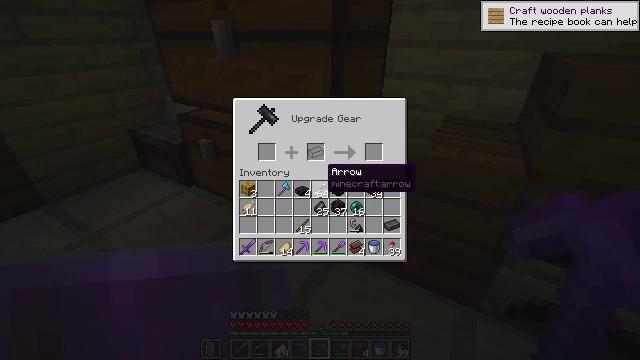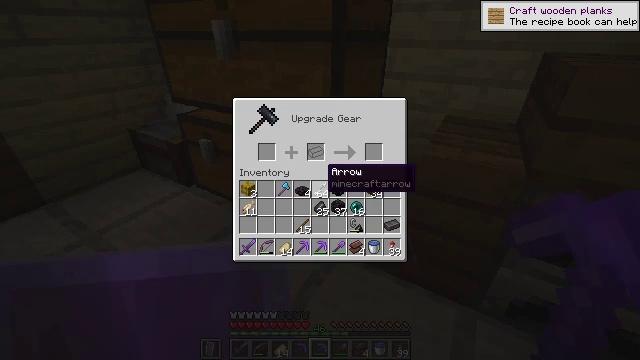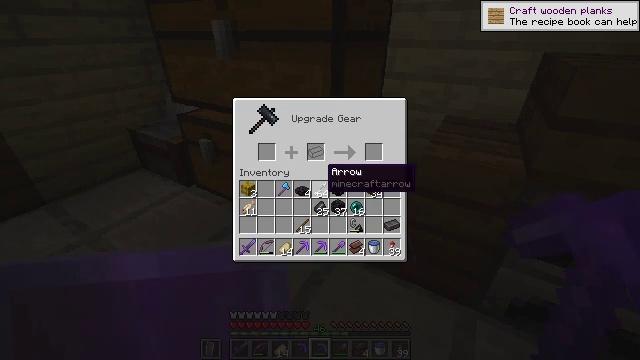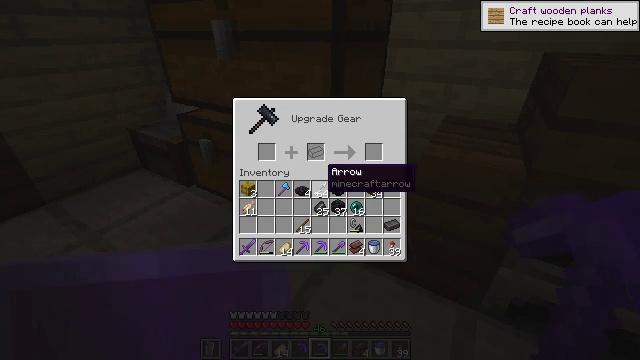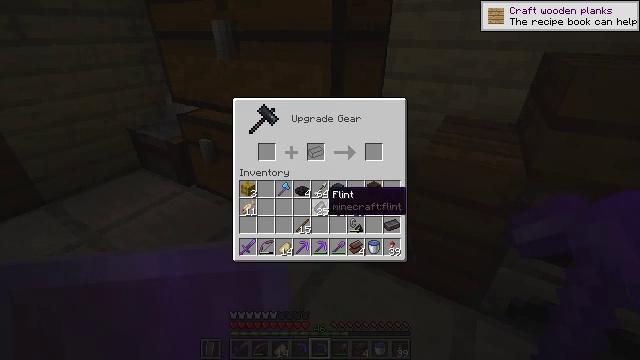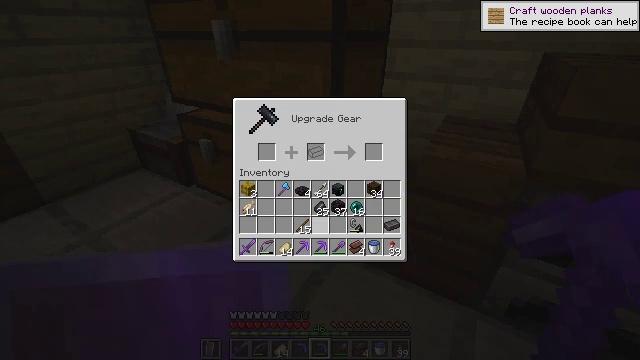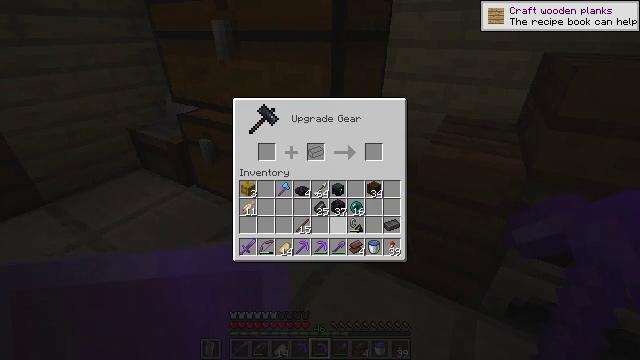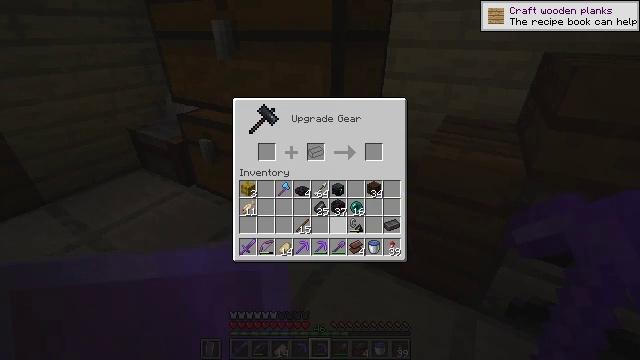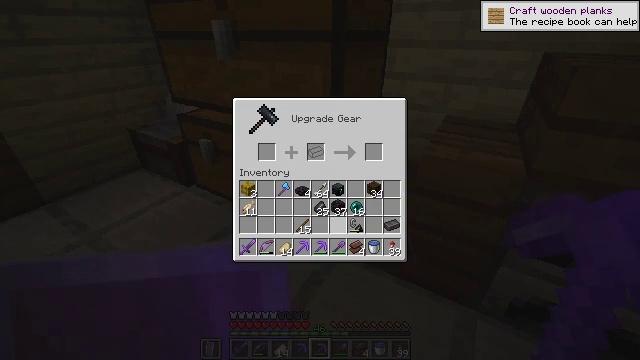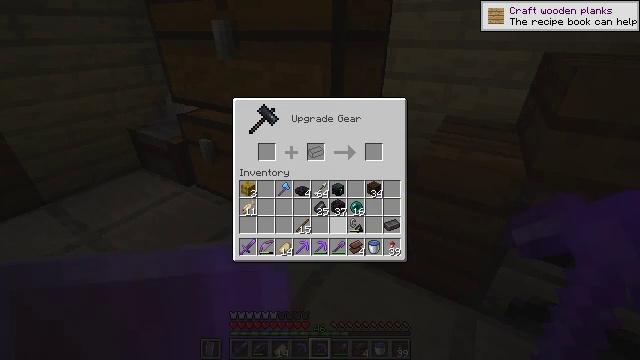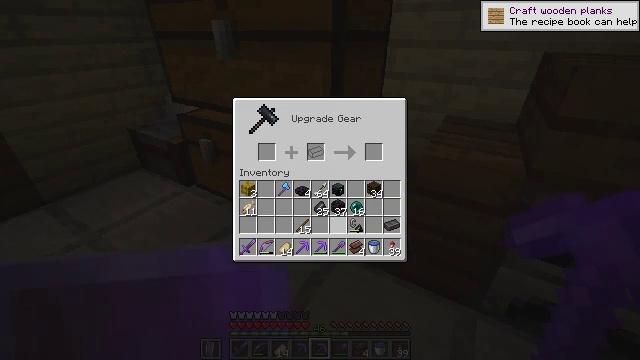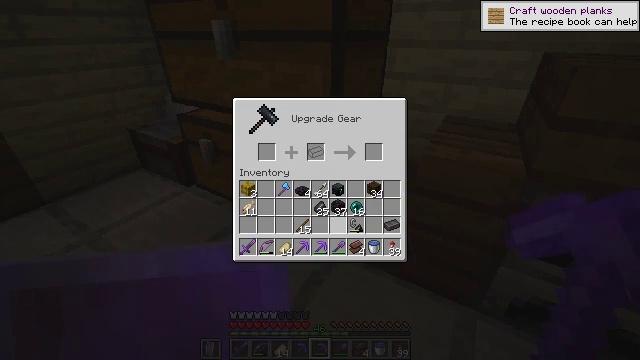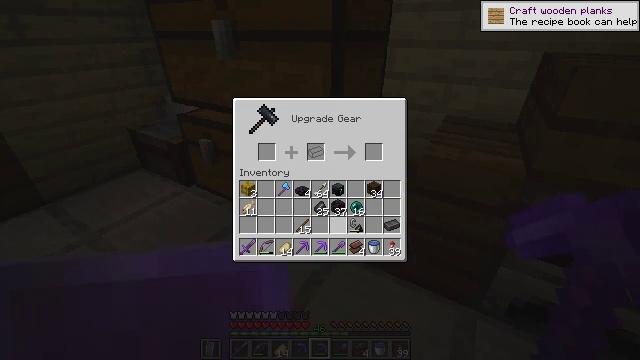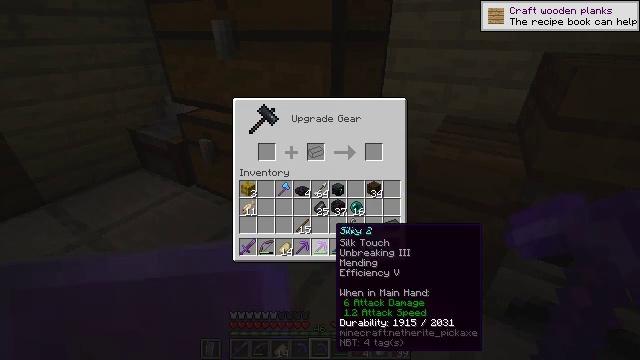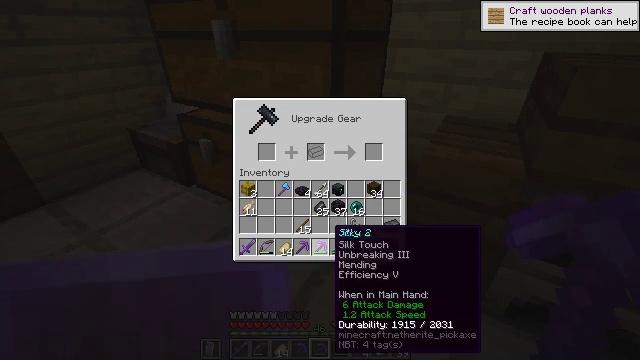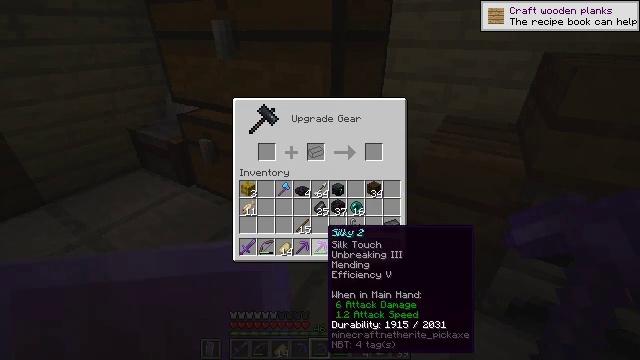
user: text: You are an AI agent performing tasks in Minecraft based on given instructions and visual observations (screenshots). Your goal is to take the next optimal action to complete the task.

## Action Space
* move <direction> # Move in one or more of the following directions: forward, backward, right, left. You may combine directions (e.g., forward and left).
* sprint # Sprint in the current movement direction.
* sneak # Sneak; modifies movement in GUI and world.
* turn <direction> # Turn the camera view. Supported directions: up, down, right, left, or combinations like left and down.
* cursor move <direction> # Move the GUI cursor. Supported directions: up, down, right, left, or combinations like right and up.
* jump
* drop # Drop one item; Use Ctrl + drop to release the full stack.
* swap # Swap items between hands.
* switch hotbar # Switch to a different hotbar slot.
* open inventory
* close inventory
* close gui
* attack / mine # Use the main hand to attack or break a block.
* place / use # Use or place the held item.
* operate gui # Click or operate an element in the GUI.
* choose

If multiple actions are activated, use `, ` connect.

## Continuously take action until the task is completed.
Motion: motion action
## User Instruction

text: Smelt ancient debris to obtain netherite scrap.
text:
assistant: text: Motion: no_op
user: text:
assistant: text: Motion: no_op
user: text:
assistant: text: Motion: no_op
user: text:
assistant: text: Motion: turn down
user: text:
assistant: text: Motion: turn right and down
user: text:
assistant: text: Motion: no_op
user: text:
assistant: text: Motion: no_op
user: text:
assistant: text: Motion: no_op
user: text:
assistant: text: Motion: no_op
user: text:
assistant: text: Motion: no_op
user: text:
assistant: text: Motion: turn down
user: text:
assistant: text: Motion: no_op
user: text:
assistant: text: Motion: turn down
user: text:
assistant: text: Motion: no_op
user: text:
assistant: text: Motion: turn left
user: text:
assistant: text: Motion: turn left
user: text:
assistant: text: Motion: turn up
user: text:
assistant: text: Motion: turn left and up
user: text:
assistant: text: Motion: turn up
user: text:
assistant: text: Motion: sneak
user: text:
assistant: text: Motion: sneak
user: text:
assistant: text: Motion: sneak
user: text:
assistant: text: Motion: sneak
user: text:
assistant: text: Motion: sneak
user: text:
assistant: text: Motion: sneak
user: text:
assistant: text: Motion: sneak
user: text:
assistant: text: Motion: sneak
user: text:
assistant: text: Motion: sneak, attack / mine
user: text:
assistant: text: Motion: sneak, attack / mine
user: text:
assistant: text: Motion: sneak, attack / mine